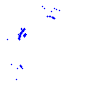
Particle: kaon